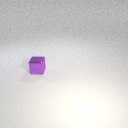
small purple metal cube